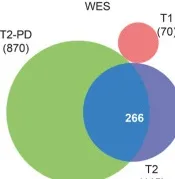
Patient treatment timeline and DNA alterations. (C) Overlap of somatic mutations between T1, T2, and T2-PD using the VHIO-300 panel and whole-exome sequencing (WES).
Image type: pathology (immunostaining)